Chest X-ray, AP view. Patient: 68 years old, sex F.
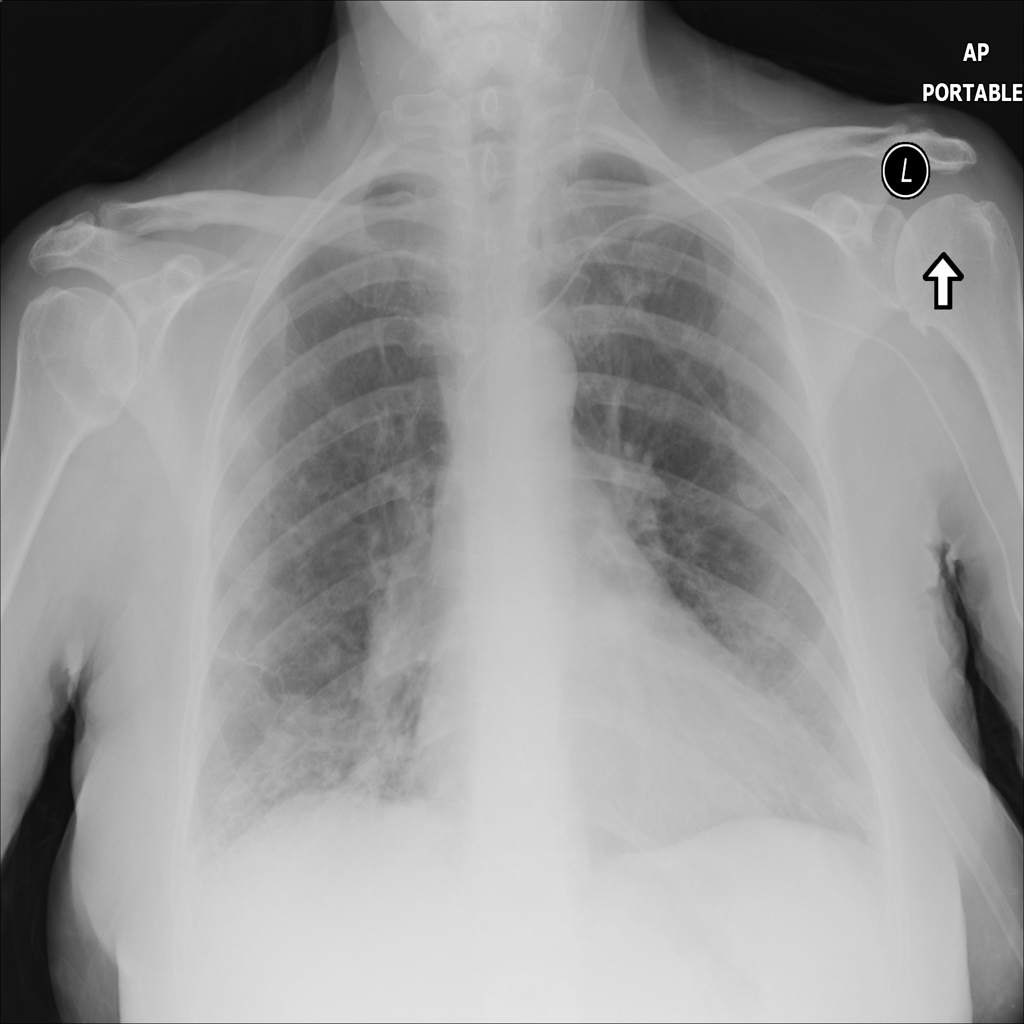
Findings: No Finding